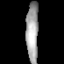
Tissue: prostate
Cell type: T cells
Senescence score: 0.35
Nuclear area (px): 705
Mean DAPI intensity: 168.616